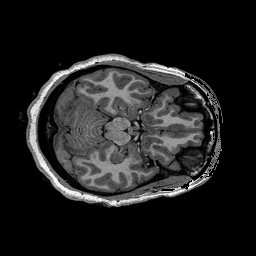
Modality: T1w
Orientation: coronal
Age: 35
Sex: female